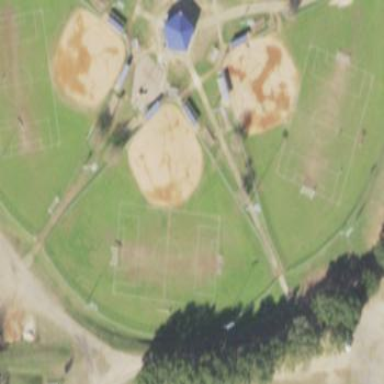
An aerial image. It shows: Baseball pitch for leisure and sports activities.